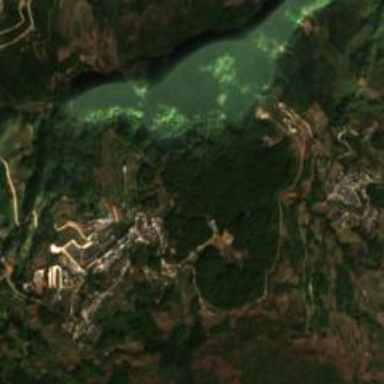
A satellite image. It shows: Ethnic township within town.